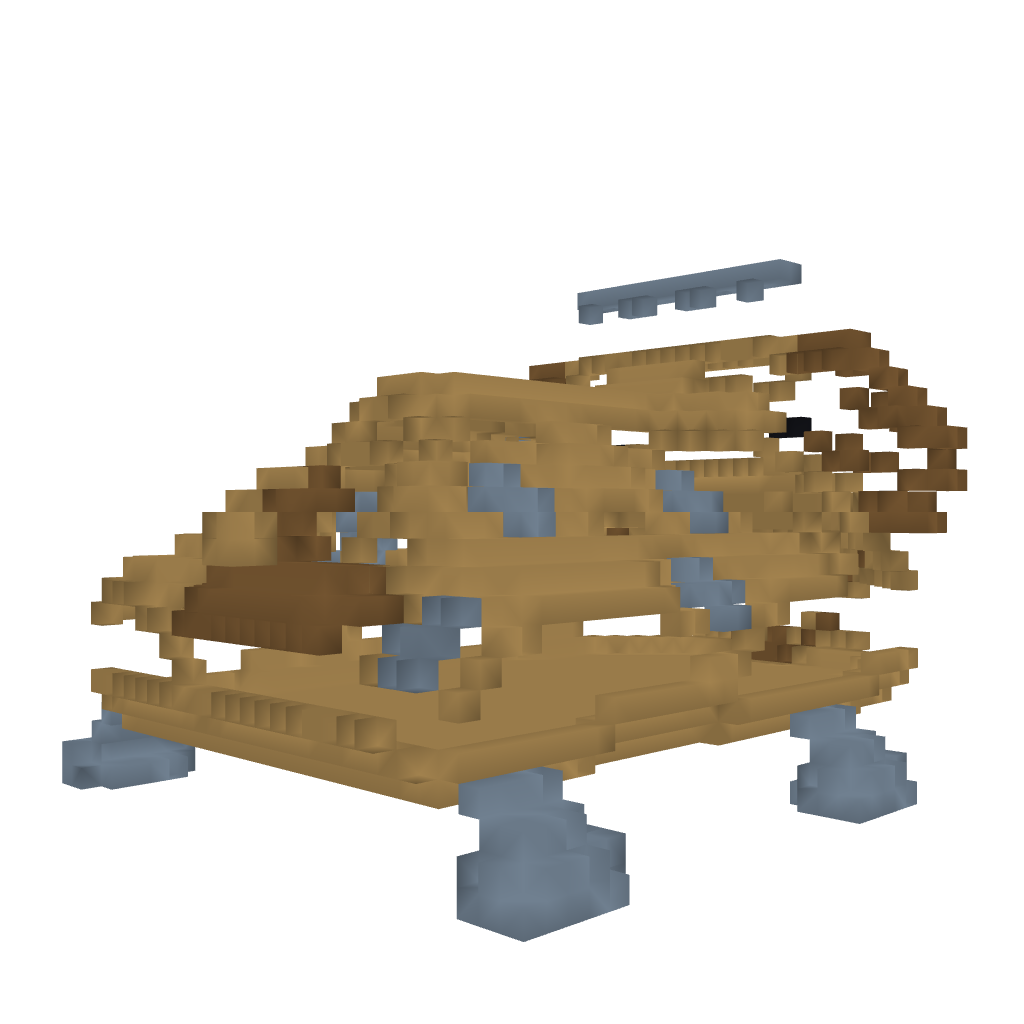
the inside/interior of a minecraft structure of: Puppy PillowPet